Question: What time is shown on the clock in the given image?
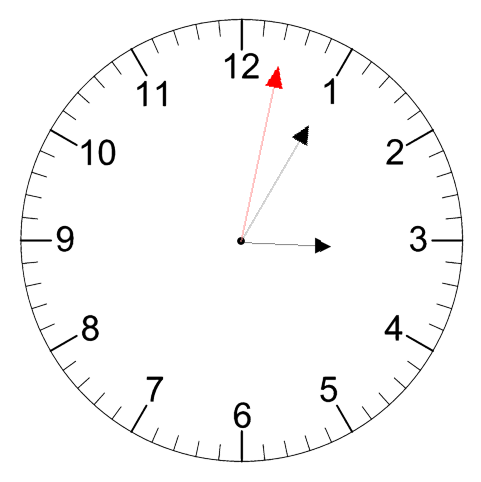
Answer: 03:05:02